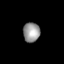
Tissue: skin
Cell type: Others
Senescence score: 0.7265
Nuclear area (px): 321
Mean DAPI intensity: 151.455